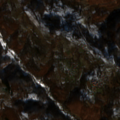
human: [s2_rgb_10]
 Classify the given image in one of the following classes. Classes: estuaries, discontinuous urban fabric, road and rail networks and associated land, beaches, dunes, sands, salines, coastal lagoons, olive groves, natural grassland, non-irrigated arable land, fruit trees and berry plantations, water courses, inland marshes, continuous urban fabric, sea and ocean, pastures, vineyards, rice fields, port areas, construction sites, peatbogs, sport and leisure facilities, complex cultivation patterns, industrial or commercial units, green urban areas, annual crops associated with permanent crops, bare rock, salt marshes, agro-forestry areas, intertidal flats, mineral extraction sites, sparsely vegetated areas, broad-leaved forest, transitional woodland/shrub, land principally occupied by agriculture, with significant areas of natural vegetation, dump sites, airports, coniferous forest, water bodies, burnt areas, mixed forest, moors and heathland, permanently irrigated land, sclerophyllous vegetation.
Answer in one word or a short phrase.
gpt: complex cultivation patterns, land principally occupied by agriculture, with significant areas of natural vegetation, broad-leaved forest